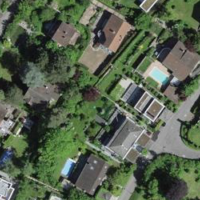
EUNIS habitat code: 55
Species observed at this site:
Cotinus coggygria
Phragmites australis